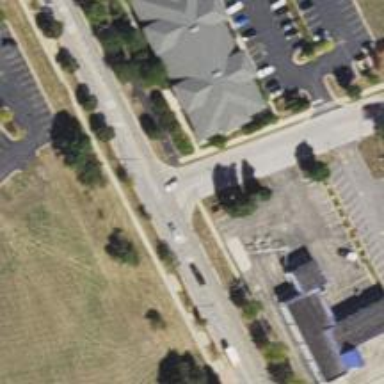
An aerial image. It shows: Tertiary road with asphalt surface and separate sidewalk.